Question: Im triying to get all raws selected in table , I us the GetSelectedRaw() method to get the raw wich its selected by the user :
'''
int raw_index = table.getSelectedRow();
'''
but what if the user select more than one raw ??? I need to get all index of all raws selected in the table ...
I put onMoussPressed and onMoussReleased to the table :
'''
int start_rows_to_delete; // the first selected raw
int end_rows_to_delete; // the last selected raw
private void tableMousePressed(java.awt.event.MouseEvent evt) {
start_rows_to_delete = table.getSelectedRow();
}
private void tableMouseReleased(java.awt.event.MouseEvent evt) {
end_rows_to_delete = table.getSelectedRow();
}
'''
runing of prog. give me:
start_rows_to_delete = start_rows_to_delete !!!!!!
To more understande my goal , plz check this picture :

How do I do that? I googled a lot, but either I used the wrong keywords or there are no simple solutions on the internet. I hope somebody here can help me.
Best regards and thanks in advance, Fadel
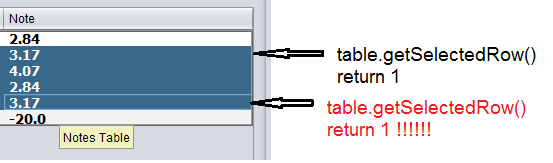
Answer: From the <URL>
> Returns the index of the first selected row, -1 if no row is selected.
Try using <URL>, which will return an array of the selected row indicies
You may also want to take a look <URL> which will convert the view index to the model index which is useful when the table is sorted.
Instead of using a 'MouseListener' you should use a 'ListSelectionListener' which will let you know when the selection has changed, as the use may change the selection using the keyboard, which the 'MouseListener', obviously, won't tell you about.
Check out <URL> for more details